Question: Spliiting Words together in a pair like (Head LM) from other word in a cell in Excel

'''
Name Role
John Dowe (Head LM); Moniq Jamese (Lead JK); Larrye Stuarte (Front TR) John Dowe Head LM
'''
I need to be able to split [Head LM] from the rest of the text without the parentesis, just Head LM. I tried several options like:
'''
=TRIM(RIGHT(SUBSTITUTE(S3," ",REPT(" ",100)),300))
=RIGHT(S3, LEN(S3)-FIND(" ", S3,1)-5) =>resule is : (Lead PM); J
'''
In both instances the text isn't clean from the () and other words.
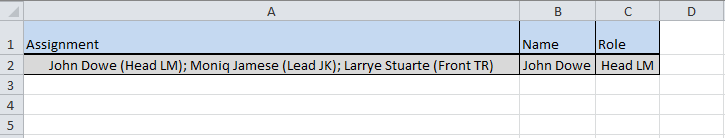
Answer: if 'A1' contains:-
'''
John Dowe (Head LM); Moniq Jamese (Lead JK); Larrye Stuarte (Front TR)
'''
This:-
'''
=LEFT(MID(A1,FIND("(",A1)+1,LEN(A1)),FIND(")",MID(A1,FIND("(",A1)+1,LEN(A1)))-1)
'''
returns:-
'''
Head LM
'''
For clarification:-
'MID(A1,FIND("(",A1)+1,LEN(A1))' finds the part of A1 that starts after the first (
'FIND(")",MID(A1,FIND("(",A1)+1,LEN(A1)))' works out the number of characters to the second )
'LEFT({...first snippet...},{...second snippet...}-1)' trims off the second )
'''
A1 your example text
B1 =LEFT(A1,FIND(";",A1))
C1 =LEFT(B1,FIND(" (",B1)-1)
D1 =MID(B1,FIND("(",B1)+1,FIND(")",B1)-(FIND("(",B1)+1))
E1 =MID(A1,LEN(B1)+2,FIND(";",A1)+3)
F1 =LEFT(E1,FIND(" (",E1)-1)
G1 =MID(E1,FIND("(",E1)+1,FIND(")",E1)-(FIND("(",E1)+1))
H1 =MID(A1,LEN(B1)+2+LEN(E1)+1,LEN(A1))
I1 =LEFT(H1,FIND(" (",H1)-1)
J1 =MID(H1,FIND("(",H1)+1,FIND(")",H1)-(FIND("(",H1)+1))
'''
'B1' pulls the first name block (up to the first semi-colon)
'E1' pulls the second name block (up to the second semi-colon)
'H1' pulls the third name block
'C1', 'F1', 'I1' pull the name from their respective block
'D1','G1','J1' pull the title from their respective block
Any columns that are not required can be hidden - leaving just the required ones visible. Breaking out the three blocks into 'B1', 'E1' and 'H1' make the formulae in the other cells simpler - but could be avoided, by substituting (for example) the formula in 'B1' wherever 'B1' appears in the other formulae (though this, obviously, makes those formulae even more complex). This would then remove the need to hide any unwanted columns - as you would only calculate the values you require.